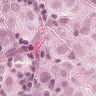
Metastatic tissue present: yes